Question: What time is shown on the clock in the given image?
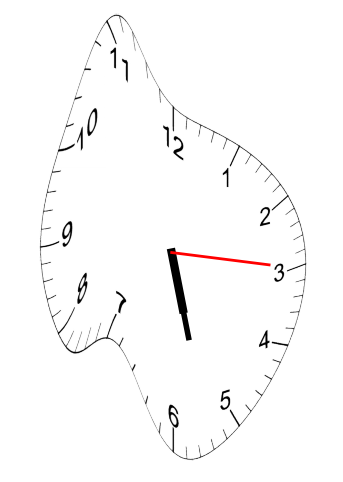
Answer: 05:27:15